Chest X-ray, AP view. Patient: 68 years old, sex F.
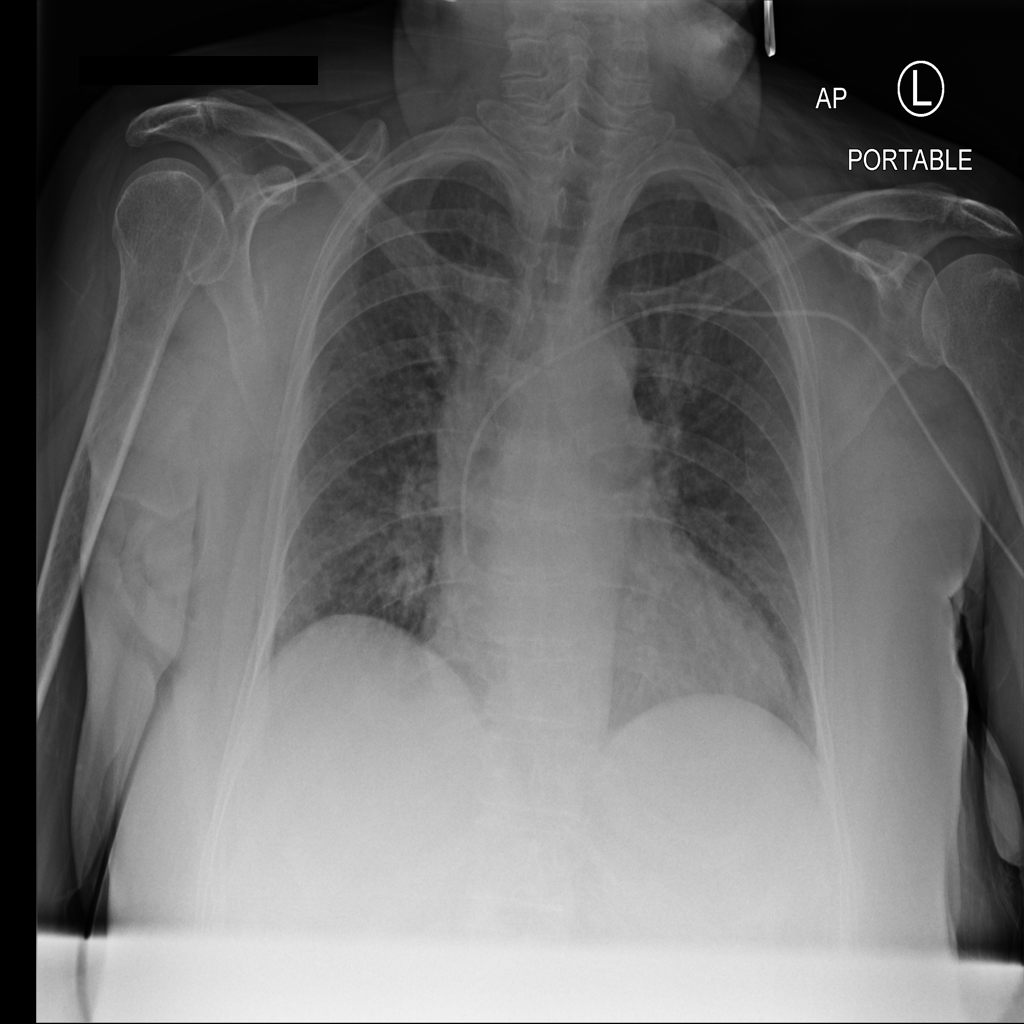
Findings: No Finding